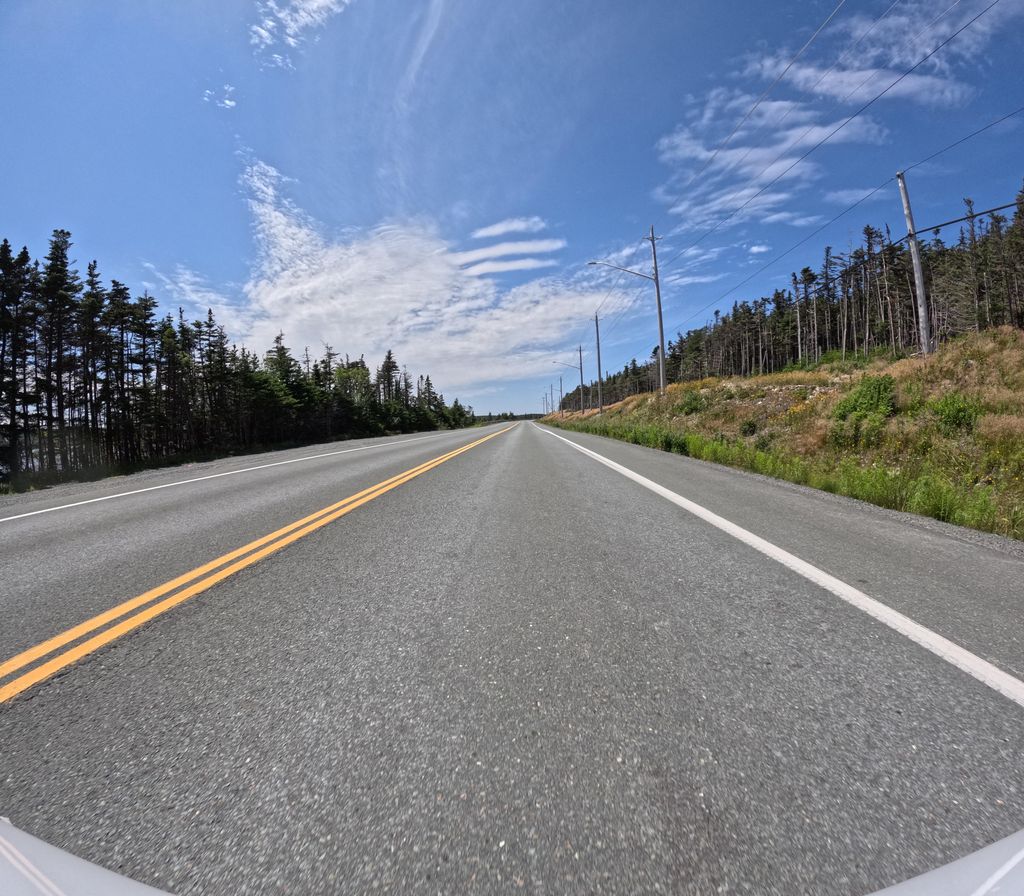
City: st_johns